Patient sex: M
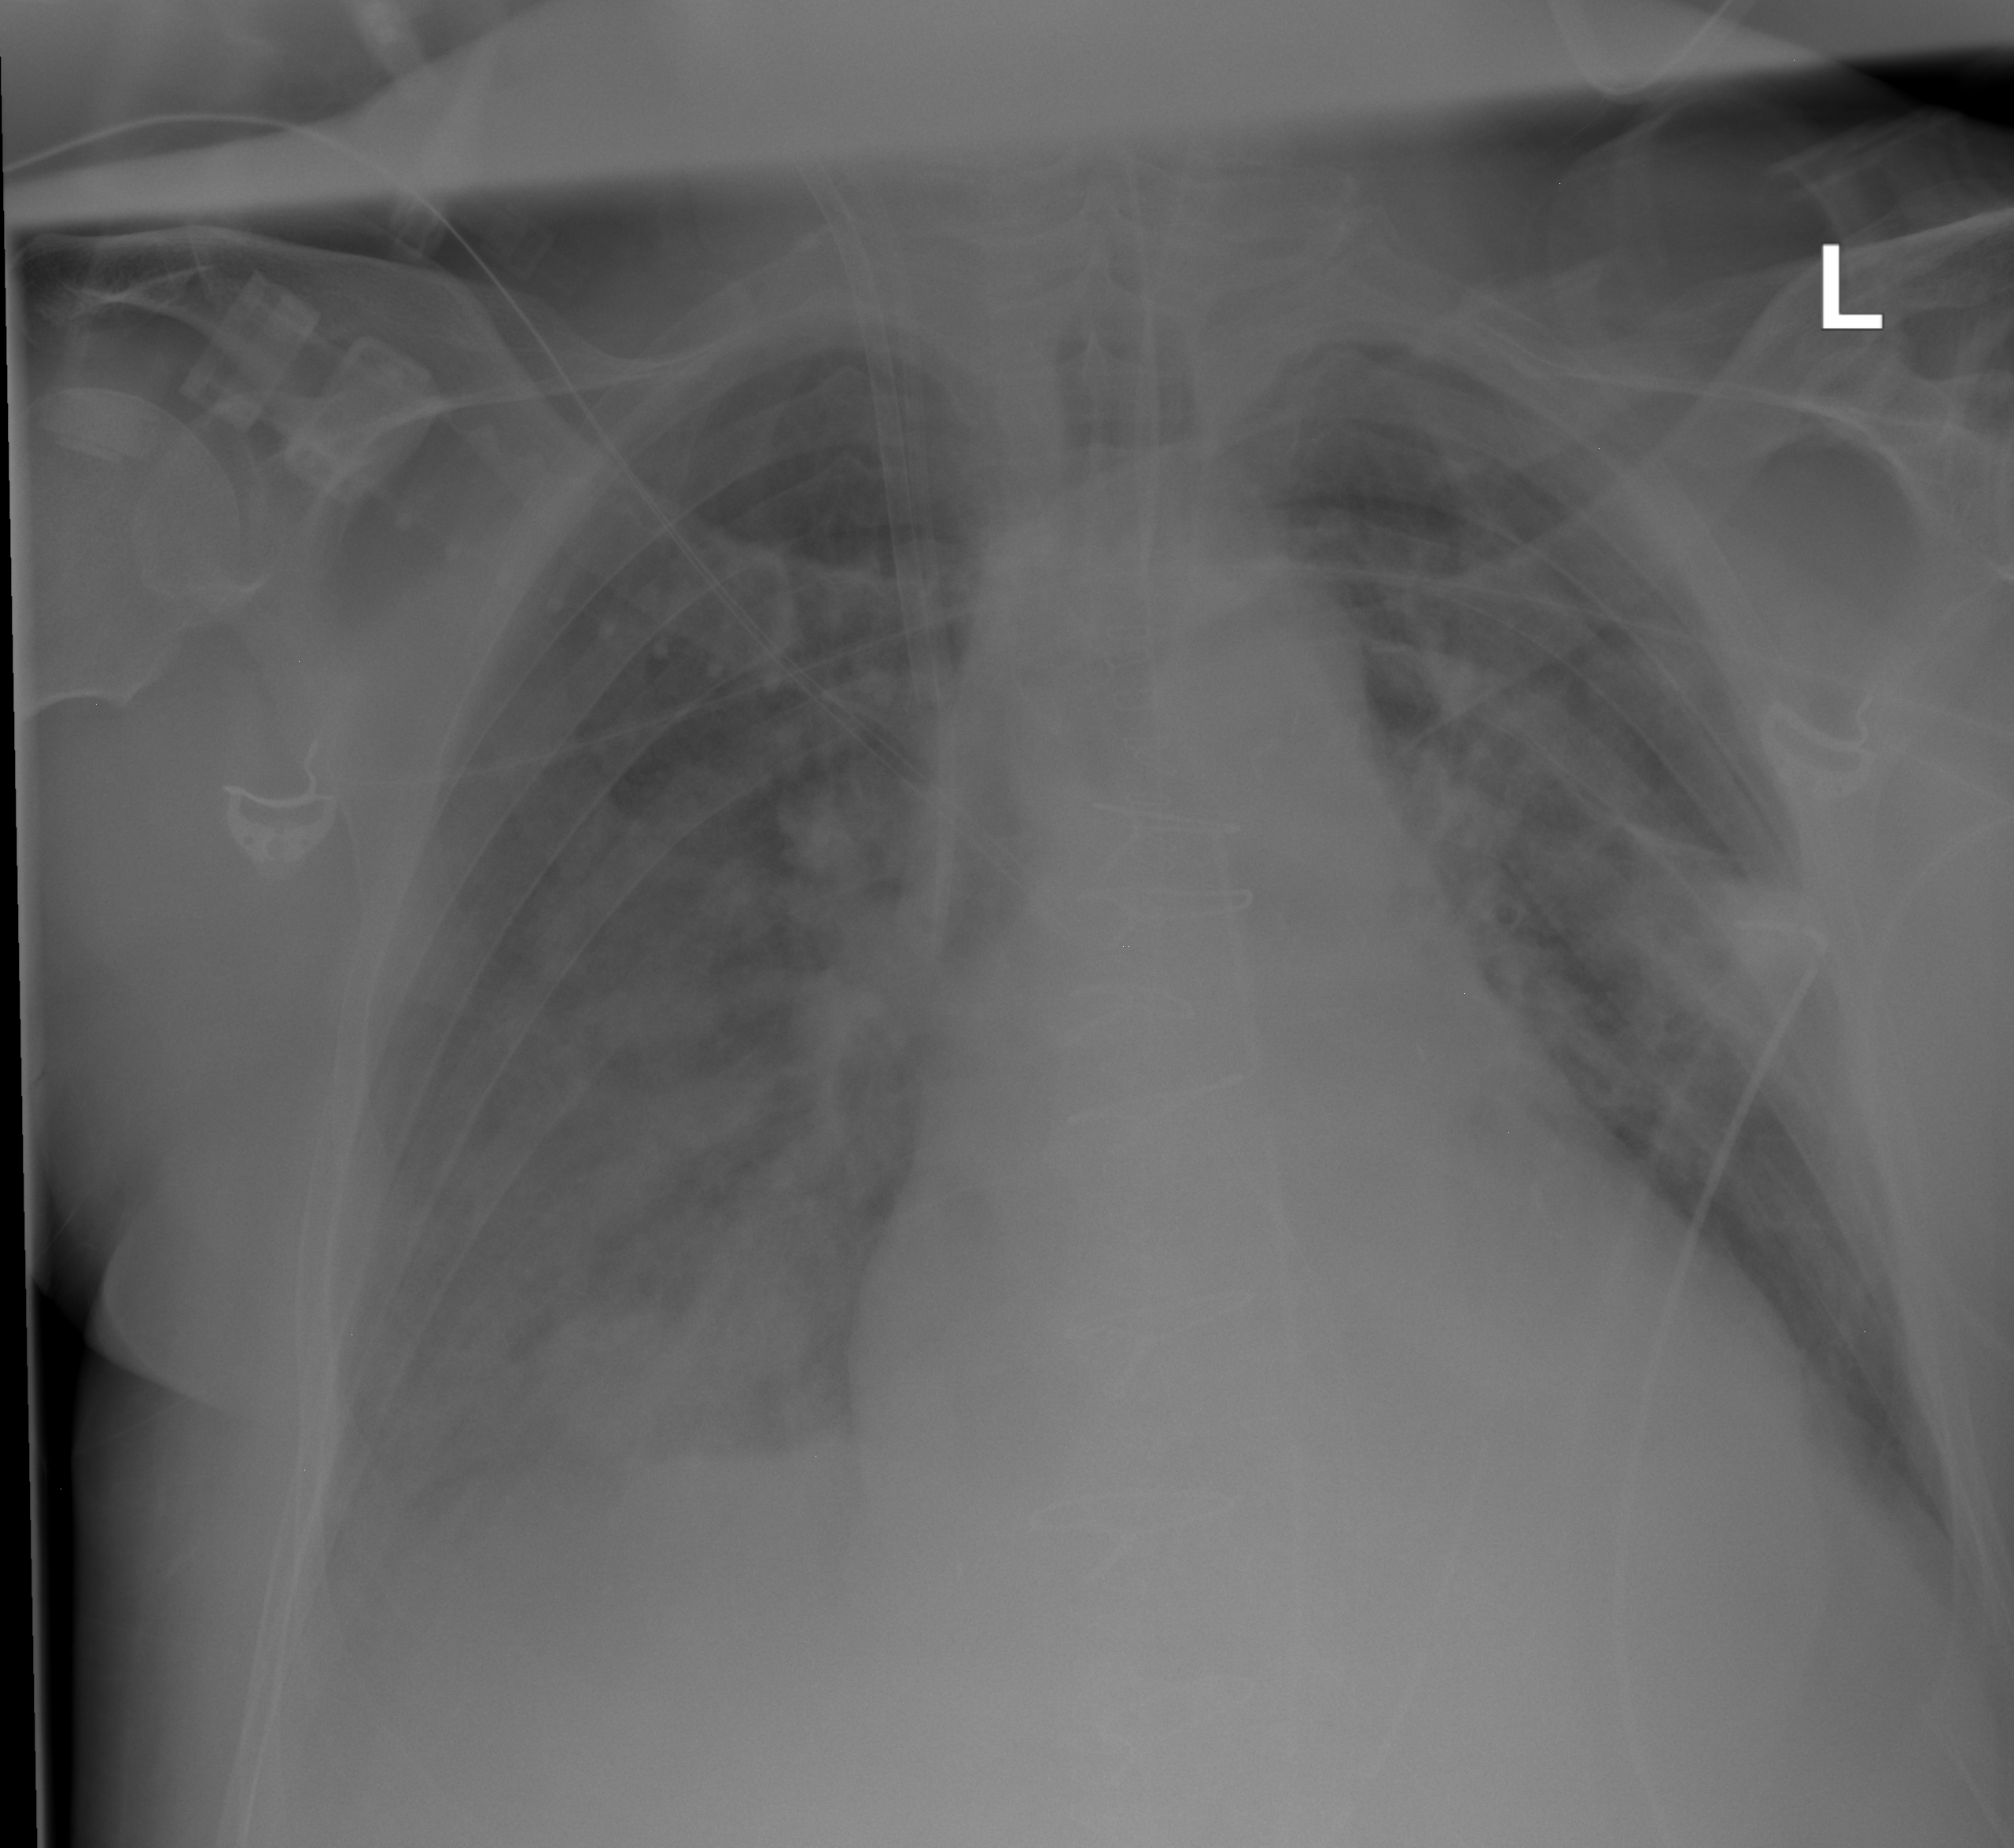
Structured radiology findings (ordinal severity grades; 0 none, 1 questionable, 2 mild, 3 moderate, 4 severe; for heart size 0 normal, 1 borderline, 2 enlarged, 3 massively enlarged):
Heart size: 2
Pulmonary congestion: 2
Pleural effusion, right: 2
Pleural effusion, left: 0
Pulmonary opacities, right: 3
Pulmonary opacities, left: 2
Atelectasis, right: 2
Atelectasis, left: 2